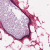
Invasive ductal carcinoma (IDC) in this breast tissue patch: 0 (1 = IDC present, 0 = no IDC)